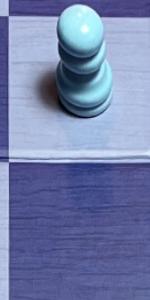
Label: Empty